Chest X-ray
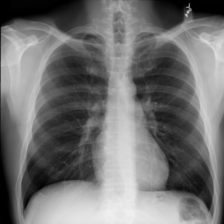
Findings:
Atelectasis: negative
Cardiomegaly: negative
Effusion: negative
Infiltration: negative
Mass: negative
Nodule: negative
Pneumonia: negative
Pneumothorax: negative
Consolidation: negative
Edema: negative
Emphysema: negative
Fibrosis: negative
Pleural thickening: negative
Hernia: negative